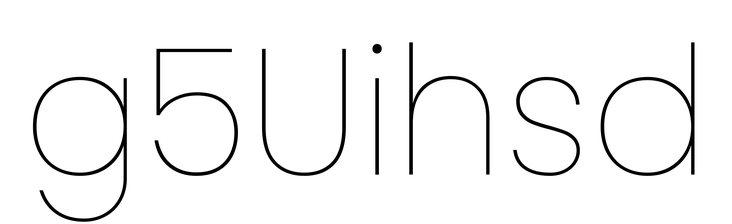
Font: Poppins-Thin